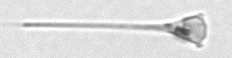
Label: Asterionellopsis_glacialis